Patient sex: M
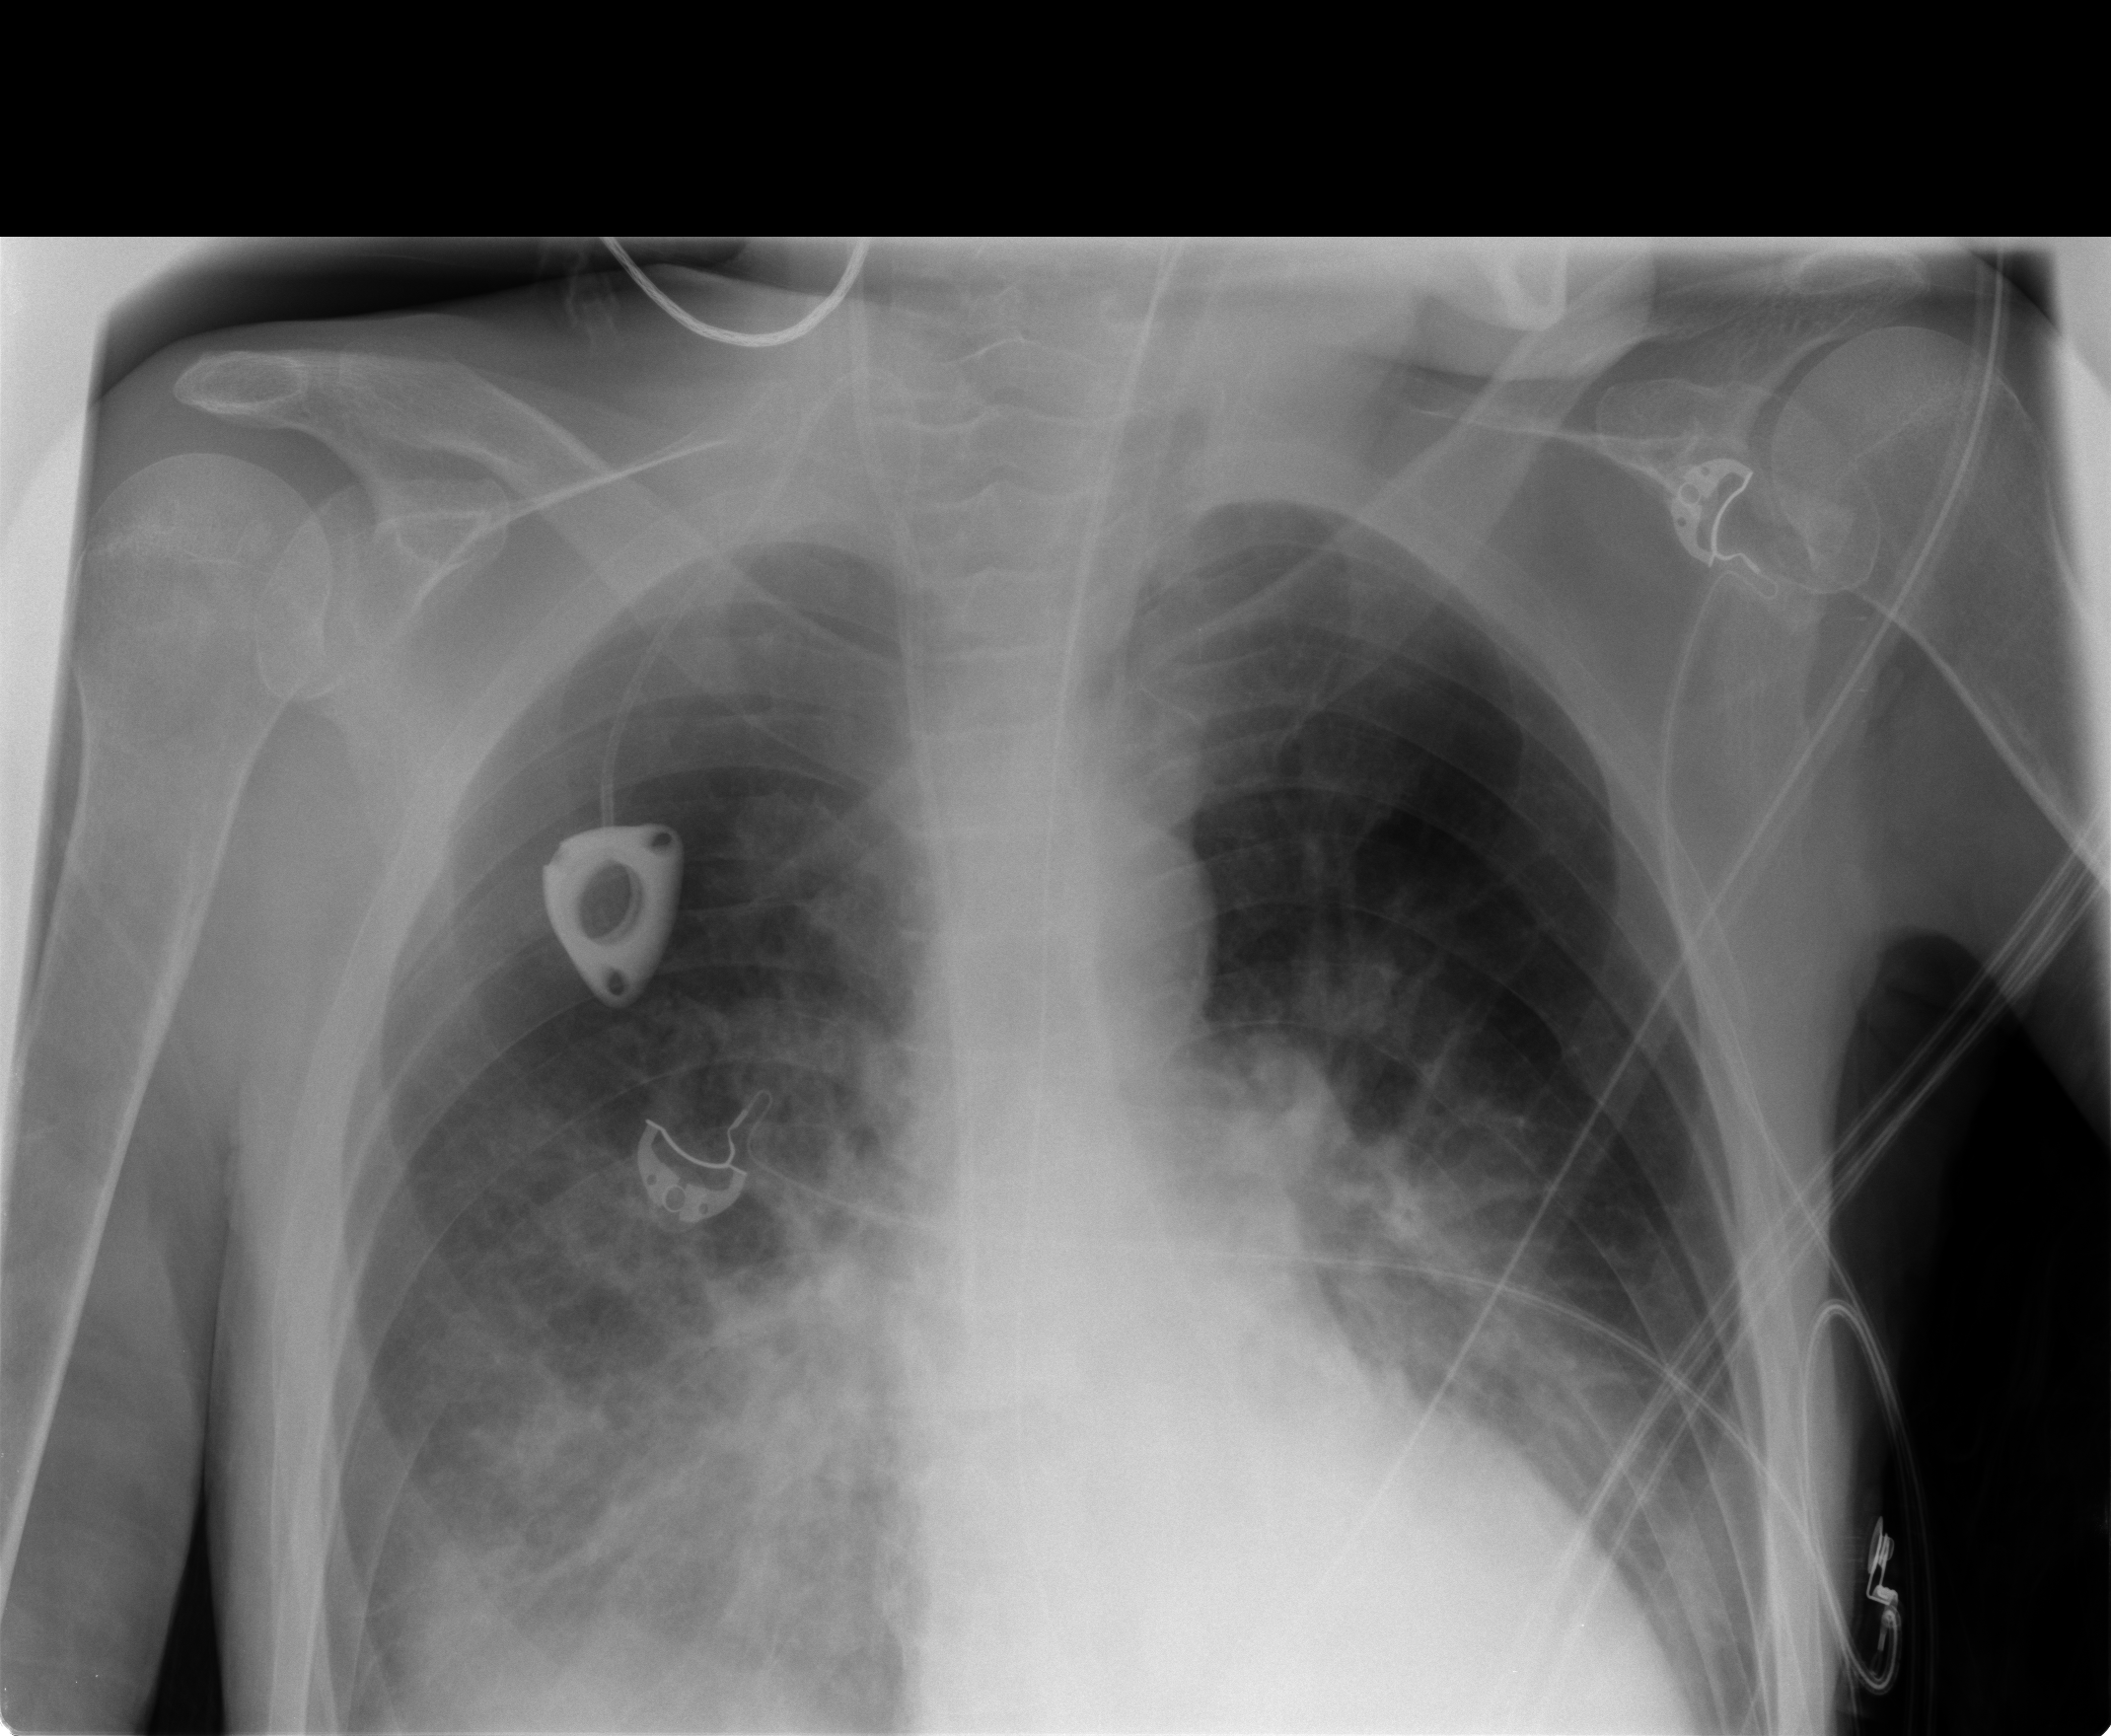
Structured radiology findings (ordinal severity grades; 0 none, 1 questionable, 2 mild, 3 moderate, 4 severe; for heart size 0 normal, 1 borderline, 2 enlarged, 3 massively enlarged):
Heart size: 2
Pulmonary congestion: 0
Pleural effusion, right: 2
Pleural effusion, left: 2
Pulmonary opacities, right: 3
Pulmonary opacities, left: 2
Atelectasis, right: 2
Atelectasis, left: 2